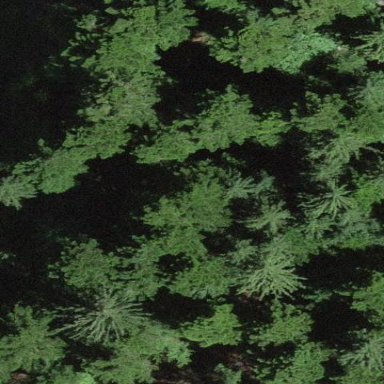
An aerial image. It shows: Forest area.